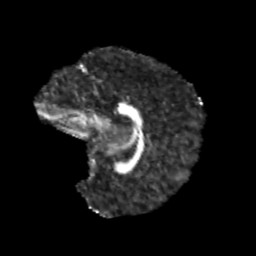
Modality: FA
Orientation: sagittal
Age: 9
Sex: male
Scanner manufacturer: siemens
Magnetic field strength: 3 T
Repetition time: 3.8 s
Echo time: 0.07 s